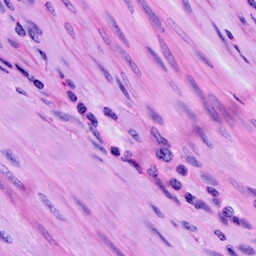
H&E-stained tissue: Cervix